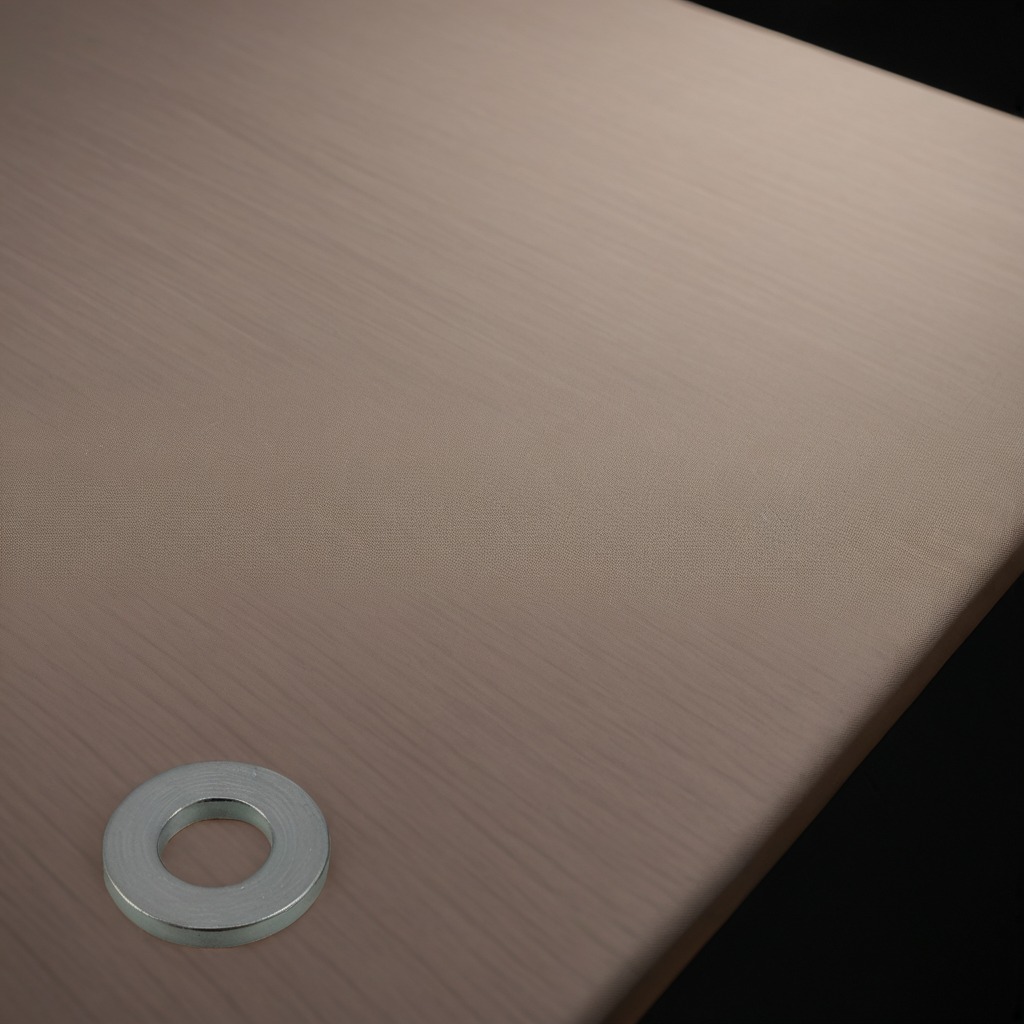
A flat metal washer is lying on the wooden table.